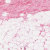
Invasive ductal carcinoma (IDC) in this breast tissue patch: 0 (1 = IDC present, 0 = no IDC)